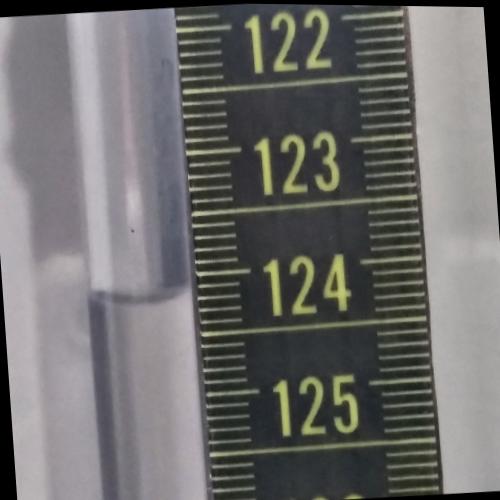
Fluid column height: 142.2 cm